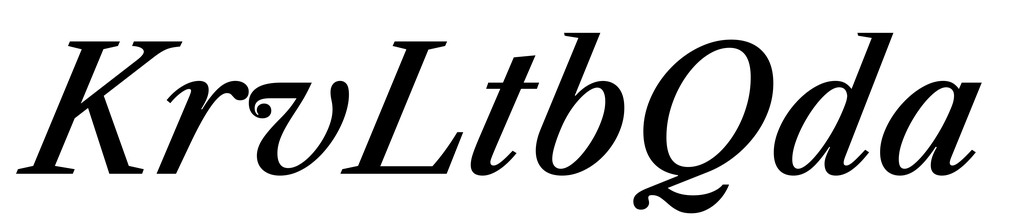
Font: LibreCaslonText-Italic_Medium_Italic